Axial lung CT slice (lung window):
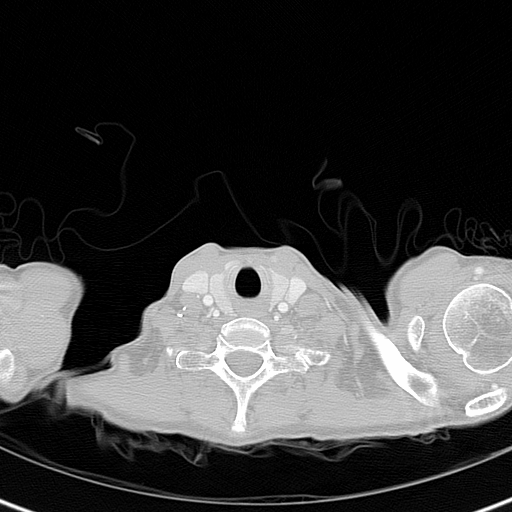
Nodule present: no